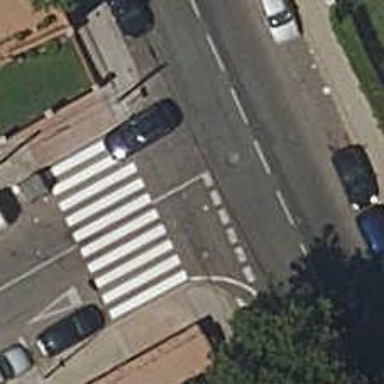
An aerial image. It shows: Road with "give way" sign.